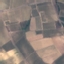
Label: PermanentCrop